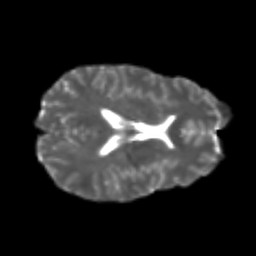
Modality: T2w
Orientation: axial
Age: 26
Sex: male
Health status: healthy
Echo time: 0.074 s